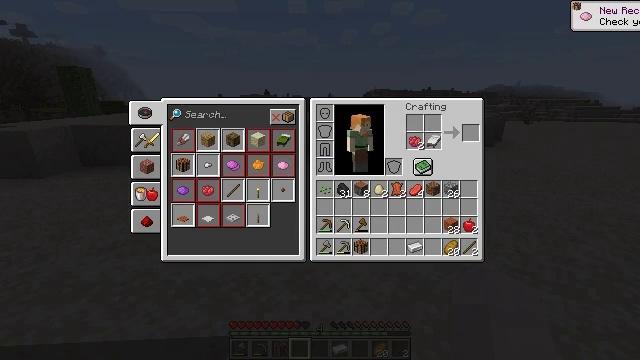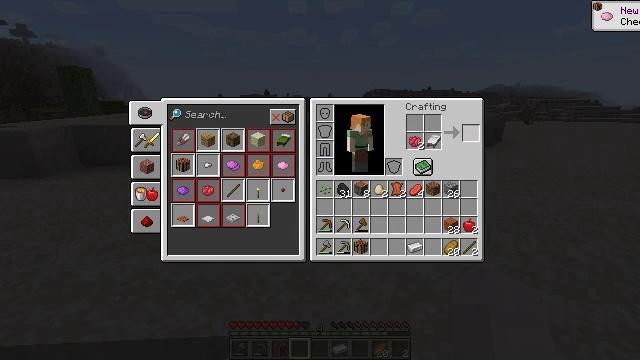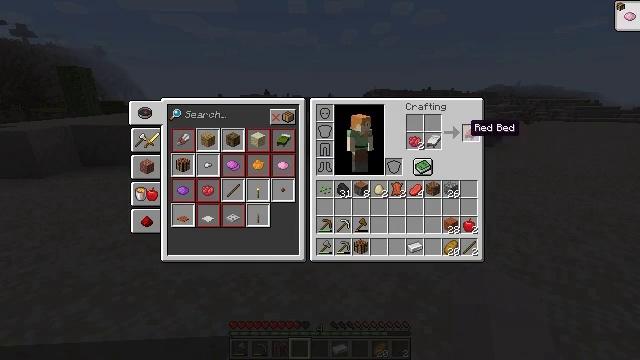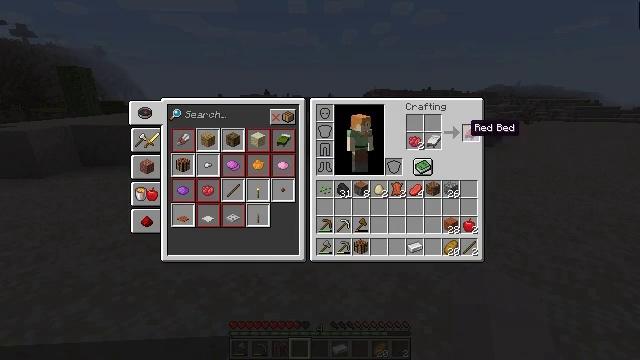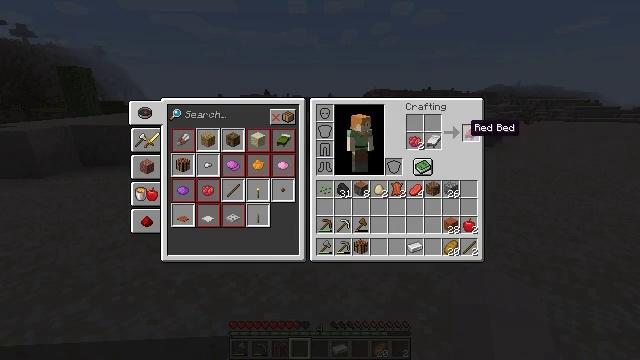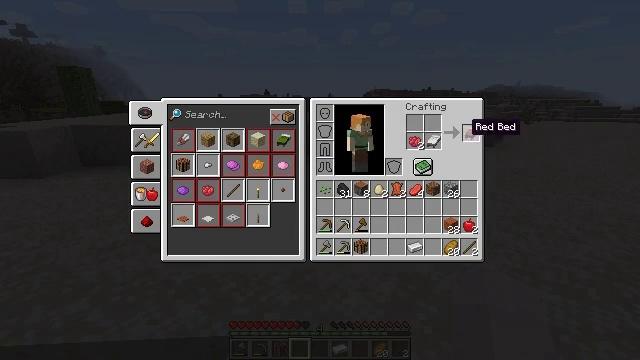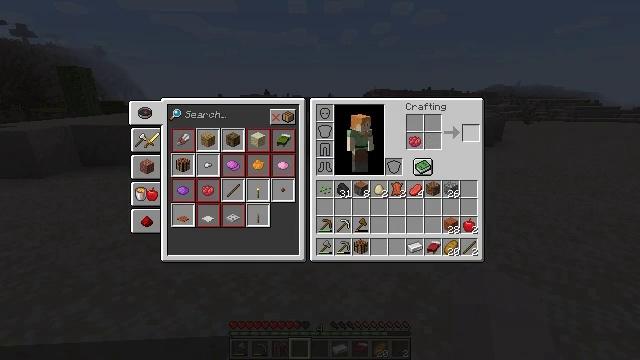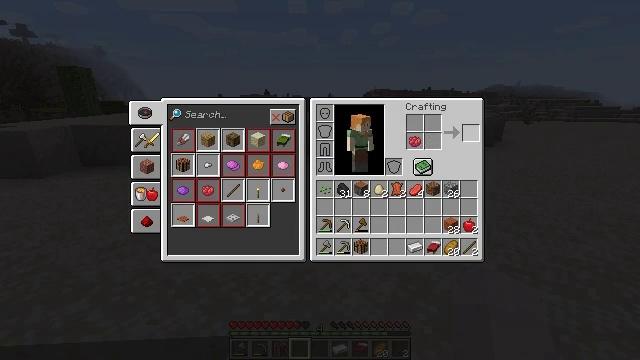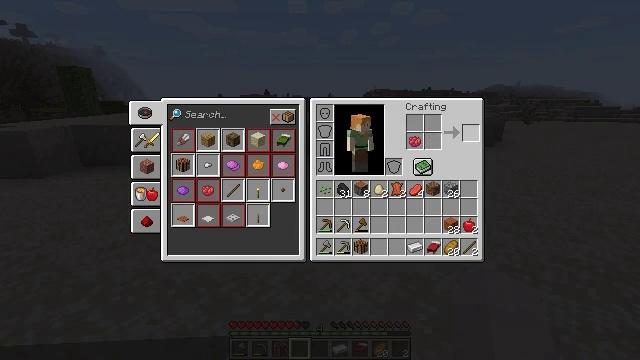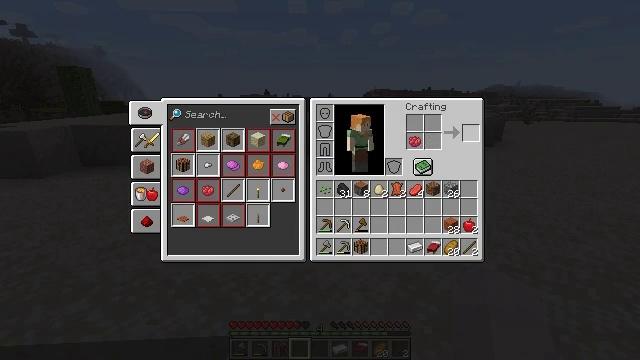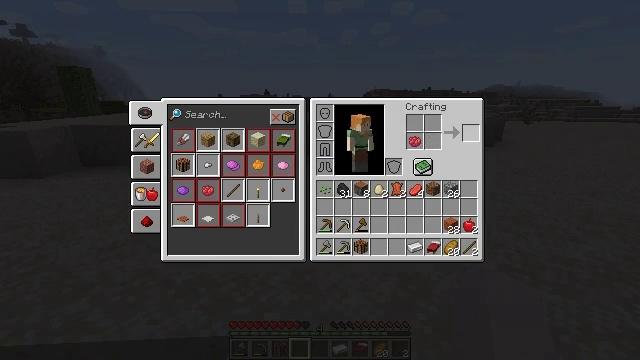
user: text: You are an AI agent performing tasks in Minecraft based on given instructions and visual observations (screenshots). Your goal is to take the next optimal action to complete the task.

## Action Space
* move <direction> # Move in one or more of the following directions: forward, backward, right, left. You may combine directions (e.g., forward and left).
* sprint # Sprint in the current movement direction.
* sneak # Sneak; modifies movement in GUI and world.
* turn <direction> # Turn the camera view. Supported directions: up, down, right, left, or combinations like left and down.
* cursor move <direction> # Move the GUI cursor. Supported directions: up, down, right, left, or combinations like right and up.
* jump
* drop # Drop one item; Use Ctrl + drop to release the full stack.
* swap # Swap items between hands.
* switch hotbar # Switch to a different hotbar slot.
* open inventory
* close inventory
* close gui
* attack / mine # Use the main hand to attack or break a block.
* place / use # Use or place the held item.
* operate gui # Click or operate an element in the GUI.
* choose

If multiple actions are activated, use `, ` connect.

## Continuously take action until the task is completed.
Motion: motion action
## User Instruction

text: Interact with the crafting table to make a red bed.
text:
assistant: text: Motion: sneak
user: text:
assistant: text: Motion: sneak
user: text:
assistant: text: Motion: sneak
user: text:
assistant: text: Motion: sneak
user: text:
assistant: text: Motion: sneak
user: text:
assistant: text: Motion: sneak, operate gui
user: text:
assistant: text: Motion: sneak, operate gui
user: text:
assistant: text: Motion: sneak
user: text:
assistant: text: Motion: sneak
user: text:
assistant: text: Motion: sneak
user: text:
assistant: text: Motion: sneak